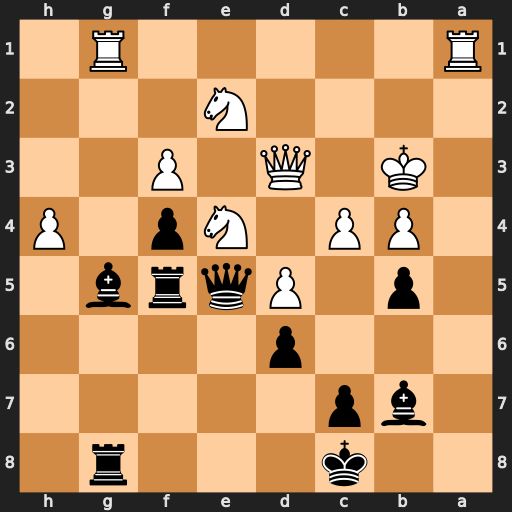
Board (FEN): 2k3r1/1bp5/3p4/1p1Pqrb1/1PP1Np1P/1K1Q1P2/4N3/R5R1
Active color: b
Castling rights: -
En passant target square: -
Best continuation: bxc4+ Qxc4 Bxd5